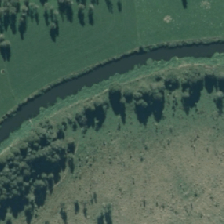
Land cover: herbaceous_freshwater_vege